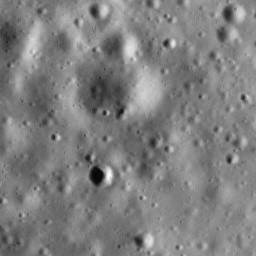
Host type: hard_negative
Lunar coordinates: latitude -2.919, longitude -168.245